Question: I'm trying to re-populate a form's fields when the validation fails, however the textarea field is not repopulating.
Here is my form ():
'''
<%= form_for @testimonial, html: {multipart: true} do |f| %>
<%= render 'shared/error_messages', object: f.object %>
<%= f.label :name %>
<%= f.text_field :name, class: 'form-control' %>
<%= f.label :title %>
<%= f.text_field :title, class: 'form-control' %>
<%= f.label :company %>
<%= f.text_field :company, class: 'form-control' %>
<%= f.label :comment %>
<%= f.text_area :comment, rows: 10, class: 'form-control'%>
<%= f.label :avatar %>
<%= f.file_field :avatar, class: 'form-control' %>
<%= f.hidden_field :avatar_cache %>
<%= image_tag(@testimonial.avatar_url) if @testimonial.avatar? %>
<br/>
<%= f.submit "Create Testimonial", class: "btn btn-primary" %>
<% end %>
'''
And here is the controller: ()
'''
def new
@testimonial = Testimonial.new
session[:name] = params[:name]
session[:title] = params[:title]
session[:company] = params[:company]
session[:comment] = params[:comment]
end
def create
@testimonial = Testimonial.new(testimonial_params)
if @testimonial.save
flash[:success] = "Testimonial successfully added!"
redirect_to testimonials_url
else
render 'new'
end
end
'''
Everything else is populating when the form validation fails, just not the textarea (comment). You'll notice in the debug output at the bottom that the params[:comment] is being passed in the session.
Here is a screenshot:

So, is there a different way to populate the textarea field to make this work?
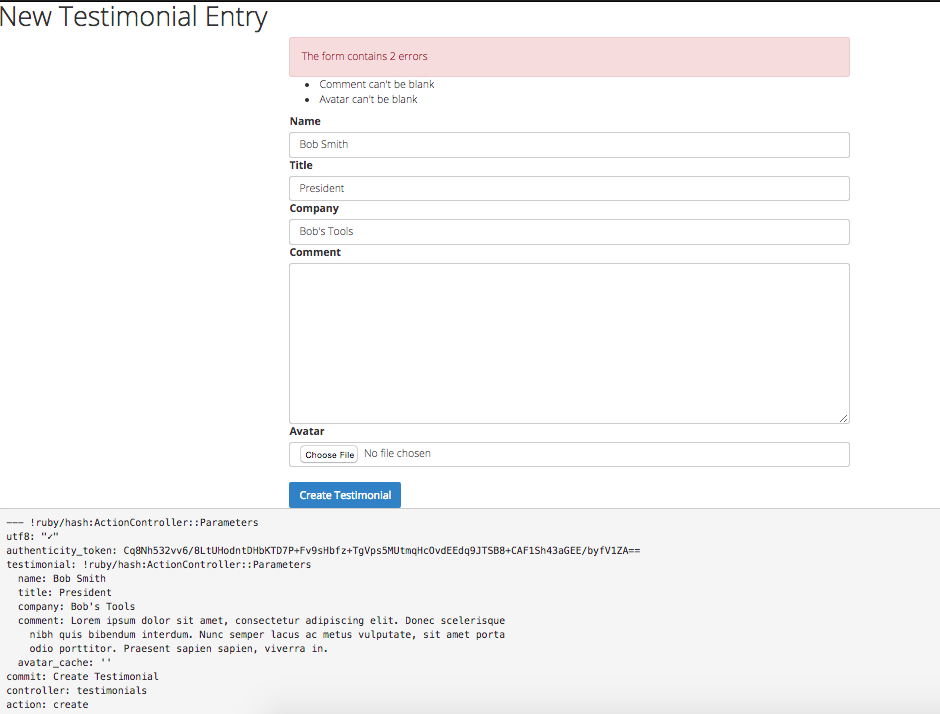
Answer: You should check your permitted fields in the controller: 'testemonial_parmas', check if the 'comment' is included.